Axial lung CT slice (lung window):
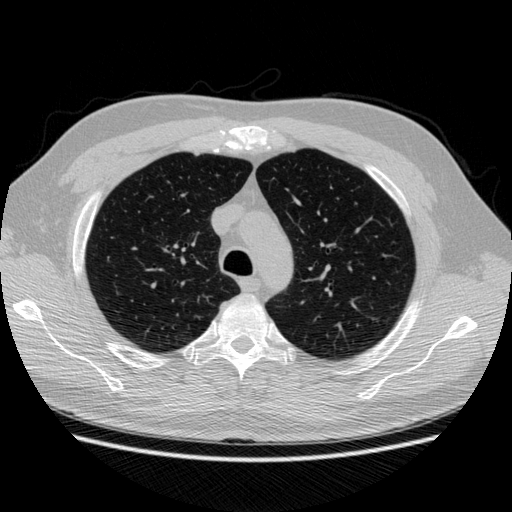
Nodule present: no